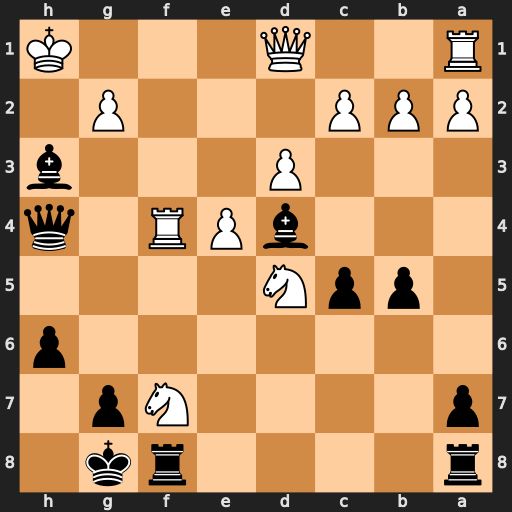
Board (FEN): r4rk1/p4Np1/7p/1ppN4/3bPR1q/3P3b/PPP3P1/R2Q3K
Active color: b
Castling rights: -
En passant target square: -
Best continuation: Bg4#